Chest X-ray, PA view. Patient: 36 years old, sex M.
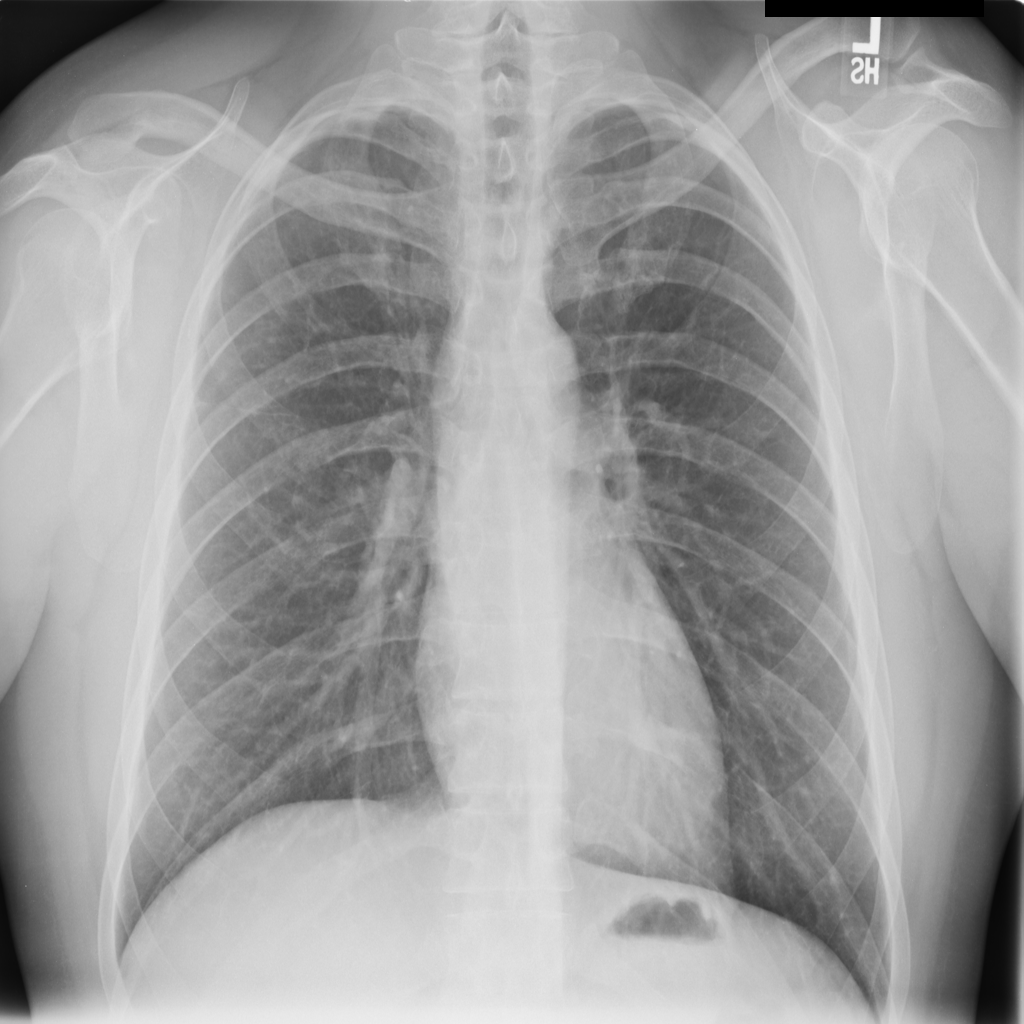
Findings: No Finding